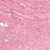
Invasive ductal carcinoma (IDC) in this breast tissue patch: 1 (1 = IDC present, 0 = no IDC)